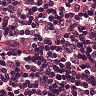
Metastatic tissue present: no